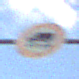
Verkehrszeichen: TatsaechlicheLaenge
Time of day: SunriseSunset
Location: Outdoor (Nature)
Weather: PartlyCloudy
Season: NotSpecified
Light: Natural